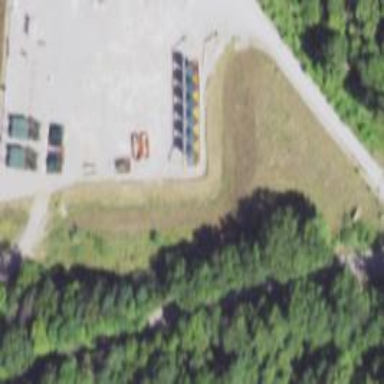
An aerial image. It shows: Storage tank with man-made structure.